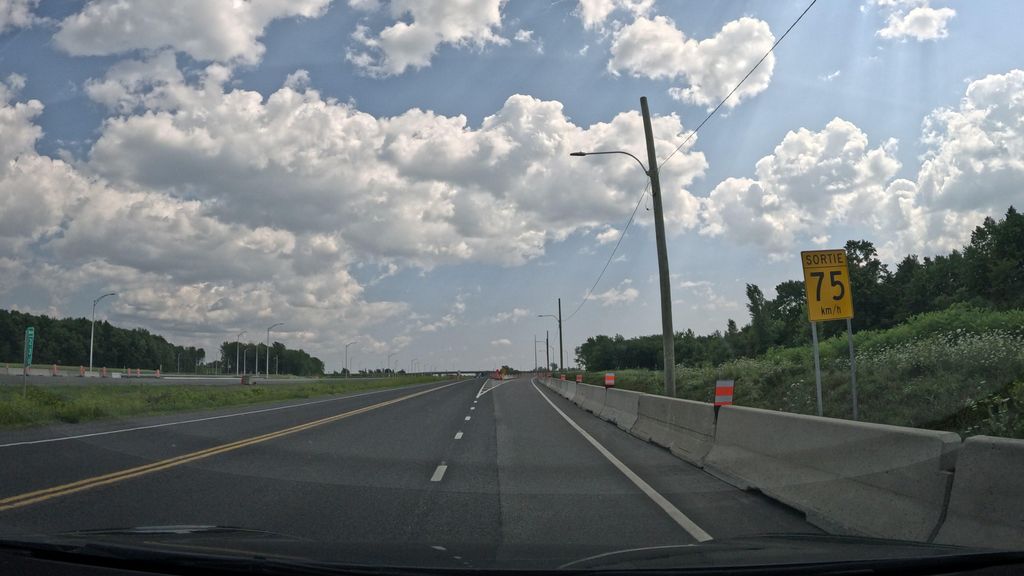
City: montreal